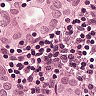
Metastatic tissue present: yes